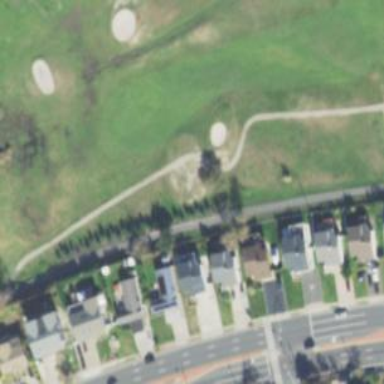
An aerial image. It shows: Path for both road and golf.